Question: What is the value of the measurement in the image?
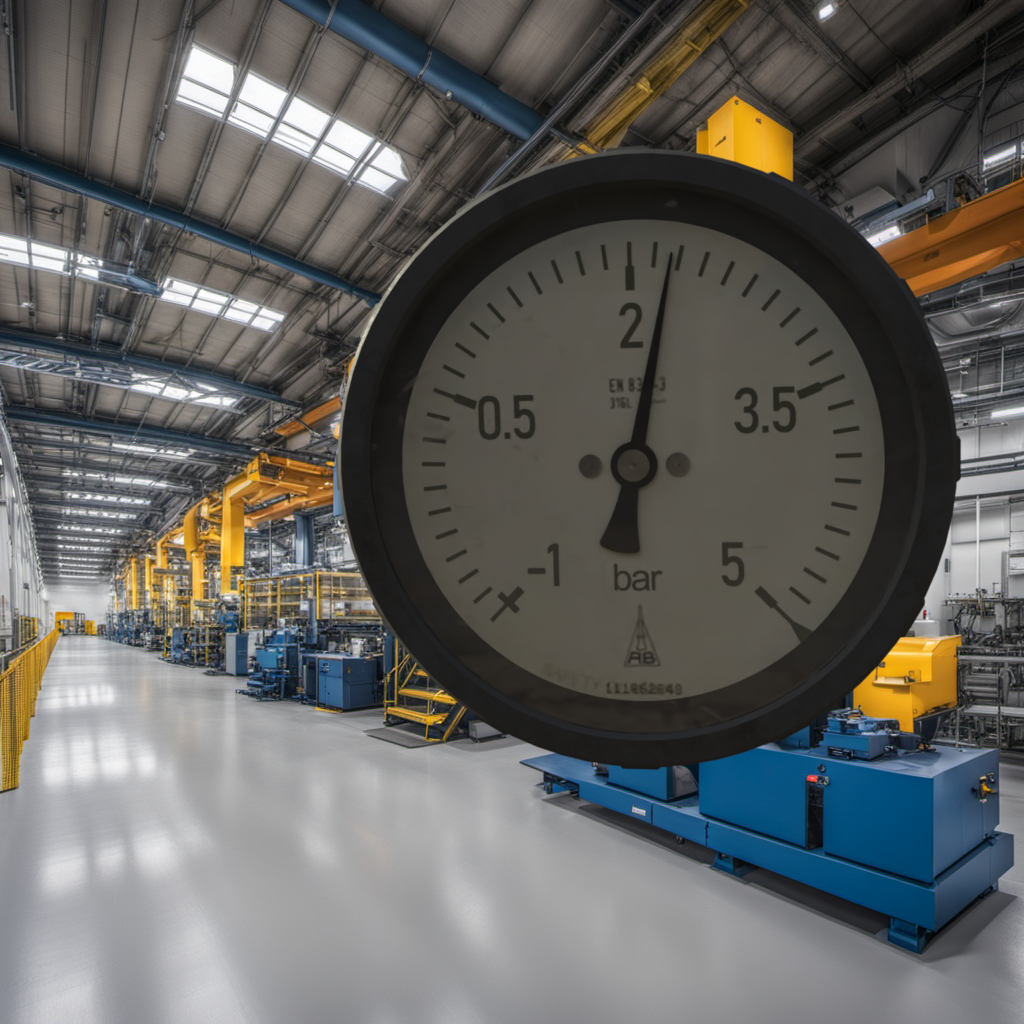
Answer: The result is 2.25
Question: What is the value range of this measurement?
Answer: The range is from -1 to 5
Question: What is the minimum and maximum value of the measurement shown in the image?
Answer: The minimum value is -1 and the maximum value is 5